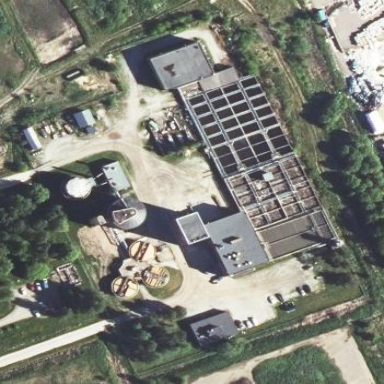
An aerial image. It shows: View of wastewater plant.